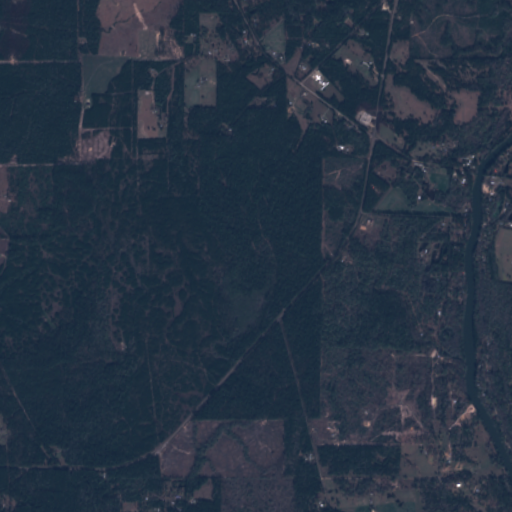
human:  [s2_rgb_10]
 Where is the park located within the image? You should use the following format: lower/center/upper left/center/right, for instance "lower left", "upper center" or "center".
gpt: The park is located in the lower left of the image.
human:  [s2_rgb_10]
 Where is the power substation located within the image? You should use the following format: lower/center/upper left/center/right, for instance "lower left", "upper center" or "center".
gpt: The power substation is located in the upper right of the image.
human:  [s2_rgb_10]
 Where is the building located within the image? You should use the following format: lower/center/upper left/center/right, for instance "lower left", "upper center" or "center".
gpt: The building is located in the upper center of the image.
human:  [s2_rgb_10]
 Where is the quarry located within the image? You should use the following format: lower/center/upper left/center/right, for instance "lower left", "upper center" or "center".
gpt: There is no quarry in the image.